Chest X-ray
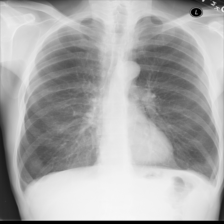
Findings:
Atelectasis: negative
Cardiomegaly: negative
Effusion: positive
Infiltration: negative
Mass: negative
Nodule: negative
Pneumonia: negative
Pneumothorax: negative
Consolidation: negative
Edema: negative
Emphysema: negative
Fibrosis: negative
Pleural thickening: negative
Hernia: negative